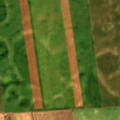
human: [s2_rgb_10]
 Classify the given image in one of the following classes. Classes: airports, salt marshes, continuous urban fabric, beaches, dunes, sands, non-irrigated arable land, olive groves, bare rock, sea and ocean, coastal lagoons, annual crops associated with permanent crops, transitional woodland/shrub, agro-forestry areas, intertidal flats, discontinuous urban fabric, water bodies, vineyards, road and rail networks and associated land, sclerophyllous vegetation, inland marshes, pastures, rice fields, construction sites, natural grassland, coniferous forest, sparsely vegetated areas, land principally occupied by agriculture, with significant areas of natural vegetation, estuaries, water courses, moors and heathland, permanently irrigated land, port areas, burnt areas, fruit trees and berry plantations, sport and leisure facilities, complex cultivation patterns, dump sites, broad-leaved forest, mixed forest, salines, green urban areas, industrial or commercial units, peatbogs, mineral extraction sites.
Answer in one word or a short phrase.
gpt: non-irrigated arable land